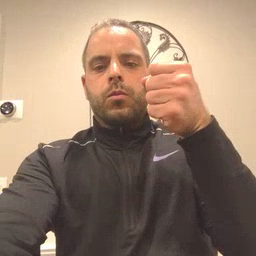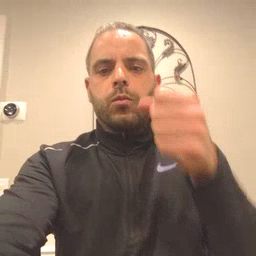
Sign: milk